Question: From what I can understand, counting-to-infinity occurs when one router feeds another old information, which continues to propagate through the network toward infinity. From what I read, this can definitely occur when a link is removed.

So in this example, the Bellman-Ford algorithm will converge for each router, they will have entries for each other. R2 will know that it can get to R3 at a cost of 1, and R1 will know that it can get to R3 via R2 at a cost of 2.
If the link between R2 and R3 is disconnected, then R2 will know that it can no longer get to R3 via that link and will remove it from it's table. Before it can send any updates it's possible that it will receive an update from R1 which will be advertising that it can get to R3 at a cost of 2. R2 can get to R1 at a cost of 1, so it will update a route to R3 via R1 at a cost of 3. R1 will then receive updates from R2 later and update its cost to 4. They will then go on feeding each other bad information toward infinity.
One thing I have seen mentioned a few places is that there can be other causes of counting to infinity other than just a link going offline such as changing the cost of a link. I got to thinking about this and from what I can tell, it seems to me that perhaps the cost of a link being increased could cause the problem. However, I do not see that it's possible for a lowering cost to cause the problem.
For instance, in the example above, when the algorithm converges and R2 has a route to R3 at a cost of 1, and R1 has a route to R3 via R2 at a cost of 2. If the cost between R2 and R3 is increased to 5. Then this would cause the same problem, R2 could get an update from R1 advertising a cost of 2, and change its cost to 3 via R1, R1 then changing its route via R2 to a cost of 4 and so on. However, if the cost decreases on a converged route then it wouldn't cause a change. Is this correct? It is an increasing cost between links that may cause the problem, not decreasing cost? Are there any other possible causes? Would taking a router offline be the same as a link going out?
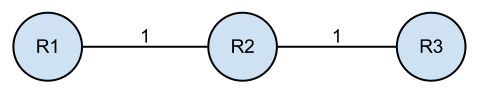
Answer: Have a look on this example:

The routing table will be:
'''
R1 R2 R3
R1 0 1 2
R2 1 0 1
R3 2 1 0
'''
Now, assume the connection between R2 and R3 is lost (You can the line broke or a middle router between them fell).
After one iteration of sending the information, you wil get the following routing table:
'''
R1 R2 R3
R1 0 1 2
R2 1 0 3
R3 2 3 0
'''
It happens because R2,R3 is no longer connected, so R2 "thinks" it can redirect packages to R3 through R1, which has a path of 2 - so it will get a path of weight 3.
After an extra iteration, R1 "sees" R2 is more expensive than it used to be, so it modifies its routing table:
'''
R1 R2 R3
R1 0 1 4
R2 1 0 3
R3 4 3 0
'''
and so on, until they converge on the correct value - but that could take a long time, especially if (R1,R3) is expensive.
This is called "count to infinity" (if 'w(R1,R3)=infinity' and is the only path - it will continue counting forever).
---
Note that when a cost between two routers goes up you will encounter the same issue (assume 'w(R2,R3)' goes up to 50 in the above example). The same thing will happen - 'R2' will try to route to 'R3' via 'R1' without "realizing" it depends on '(R2,R3)' as well, and you will get the same first steps and converge once you find the correct cost. However, if the cost goes down - it will not happen since the new cost is better then the current - and the router 'R2' will stick with the same routing with decreased cost, and will not try to route through 'R1'.